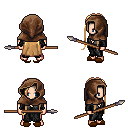
a pixel art fantasy rpg character, male body template, human, light skin, gray robe, red pants, light blonde extra-long hairstyle, cloth hood, brown slippers, spear, four views (front, back, left, right), 2x2 character sprite sheet, small pixel art, hard edges, no anti-aliasing